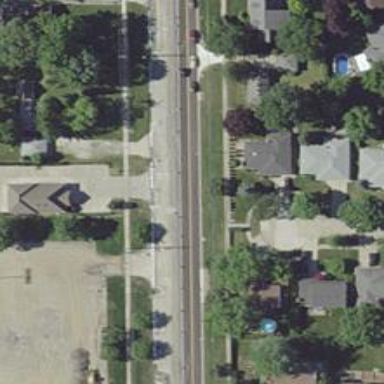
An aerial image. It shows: Secondary road with separate asphalt sidewalks.